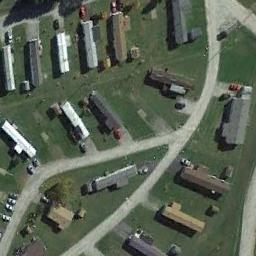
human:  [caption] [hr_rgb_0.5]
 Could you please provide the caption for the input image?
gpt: Lots of buildings are in the mobile home park .

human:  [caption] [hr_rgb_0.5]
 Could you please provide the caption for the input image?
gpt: The mobile home park has some mobile homes of different colors on the grass .

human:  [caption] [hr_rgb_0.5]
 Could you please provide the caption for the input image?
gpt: There are nine mobile homes here .

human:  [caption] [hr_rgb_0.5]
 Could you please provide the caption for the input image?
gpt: The mobile home park is on the grass next to the road .

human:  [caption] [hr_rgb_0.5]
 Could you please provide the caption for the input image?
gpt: There are some buildings in a green meadow in the mobile home park .